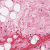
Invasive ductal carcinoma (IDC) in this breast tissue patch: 0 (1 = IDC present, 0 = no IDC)